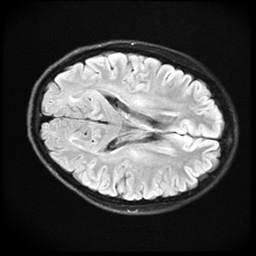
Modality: FLAIR
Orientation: axial
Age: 22
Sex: female
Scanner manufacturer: ge
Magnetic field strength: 3 T
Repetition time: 11 s
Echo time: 0.1497 s